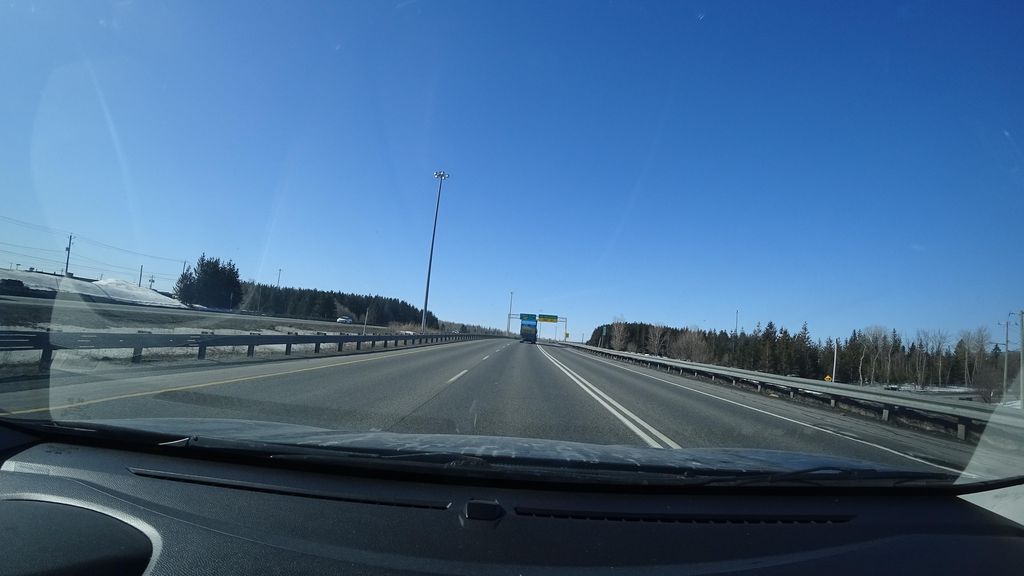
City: quebec_city